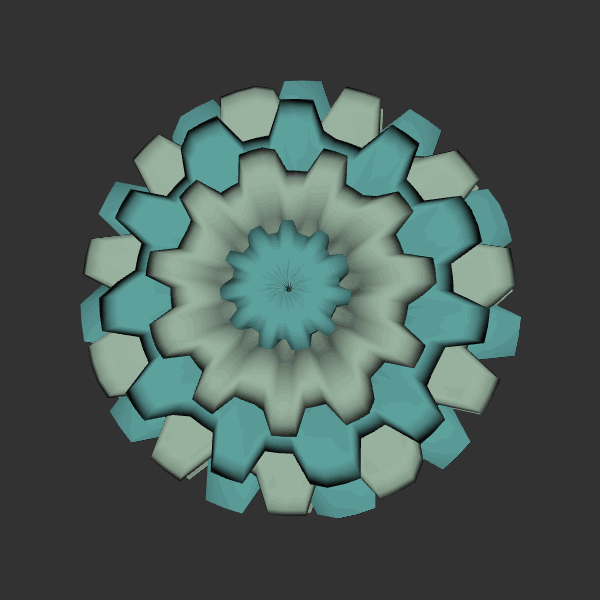
Background: dark